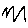
Label: zigzag